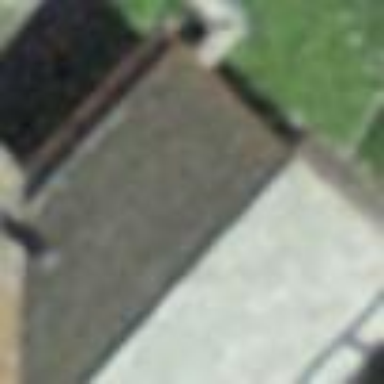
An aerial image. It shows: Part of building.